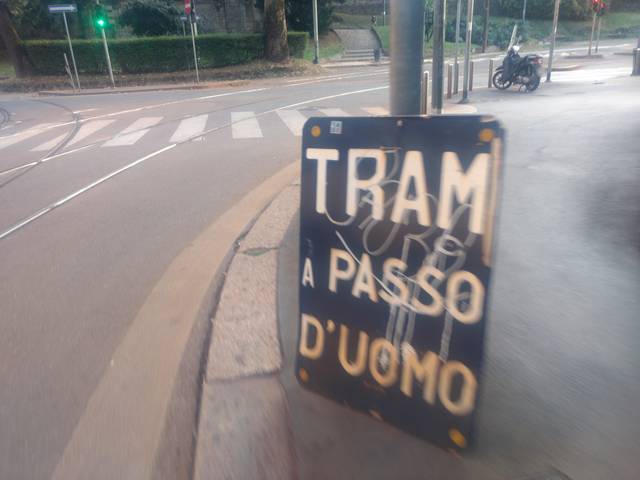
Region: Italy
Coordinates: 45.477, 9.201